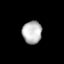
Tissue: lung
Cell type: Others
Senescence score: 0.1896
Nuclear area (px): 433
Mean DAPI intensity: 184.467